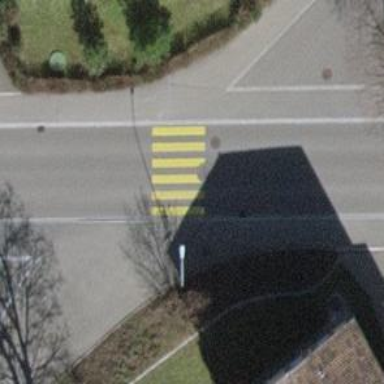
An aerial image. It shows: Zebra crossing on the road.